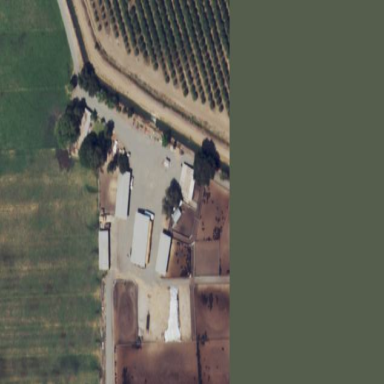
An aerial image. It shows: Farmyard area.